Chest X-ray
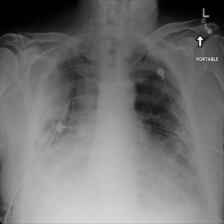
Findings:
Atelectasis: negative
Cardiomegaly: negative
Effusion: negative
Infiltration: negative
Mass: negative
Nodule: negative
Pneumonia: negative
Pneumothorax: negative
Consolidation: negative
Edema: negative
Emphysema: negative
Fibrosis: negative
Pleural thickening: negative
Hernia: negative